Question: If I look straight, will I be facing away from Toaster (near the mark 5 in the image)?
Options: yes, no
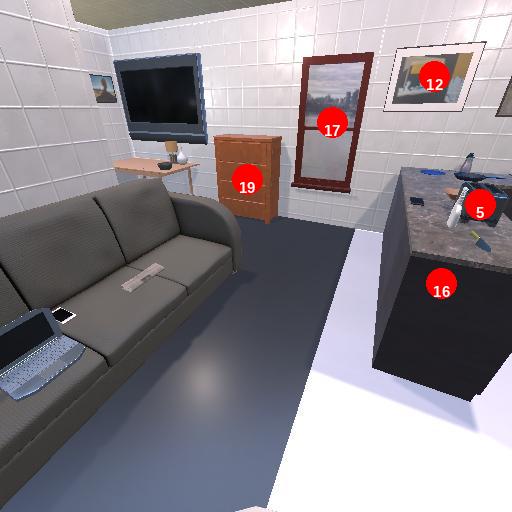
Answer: yes